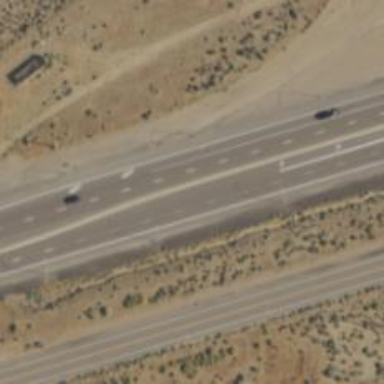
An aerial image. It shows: Trunk link highway.